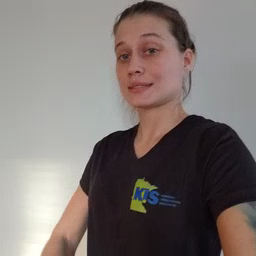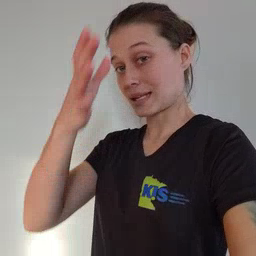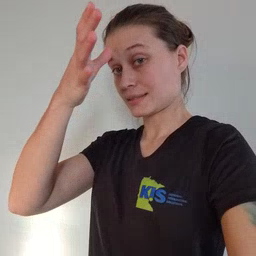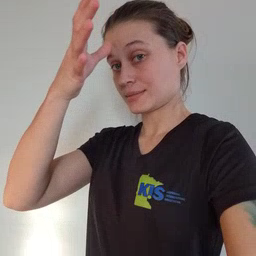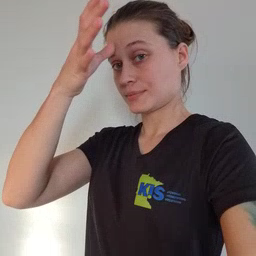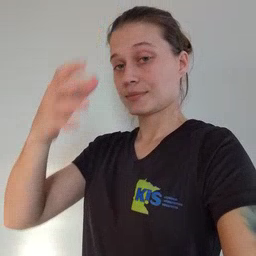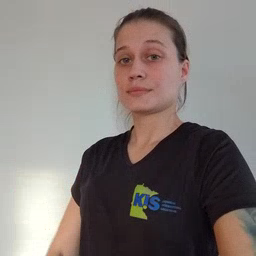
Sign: dad